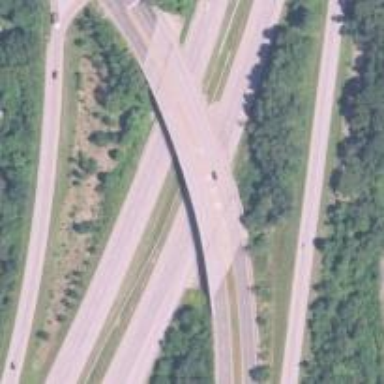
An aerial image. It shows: Viaduct bridge on primary highway.